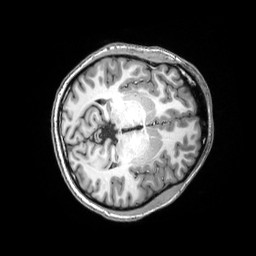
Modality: T1w
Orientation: axial
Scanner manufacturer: siemens
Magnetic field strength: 3 T
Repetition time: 2.5 s
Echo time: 0.00343 s